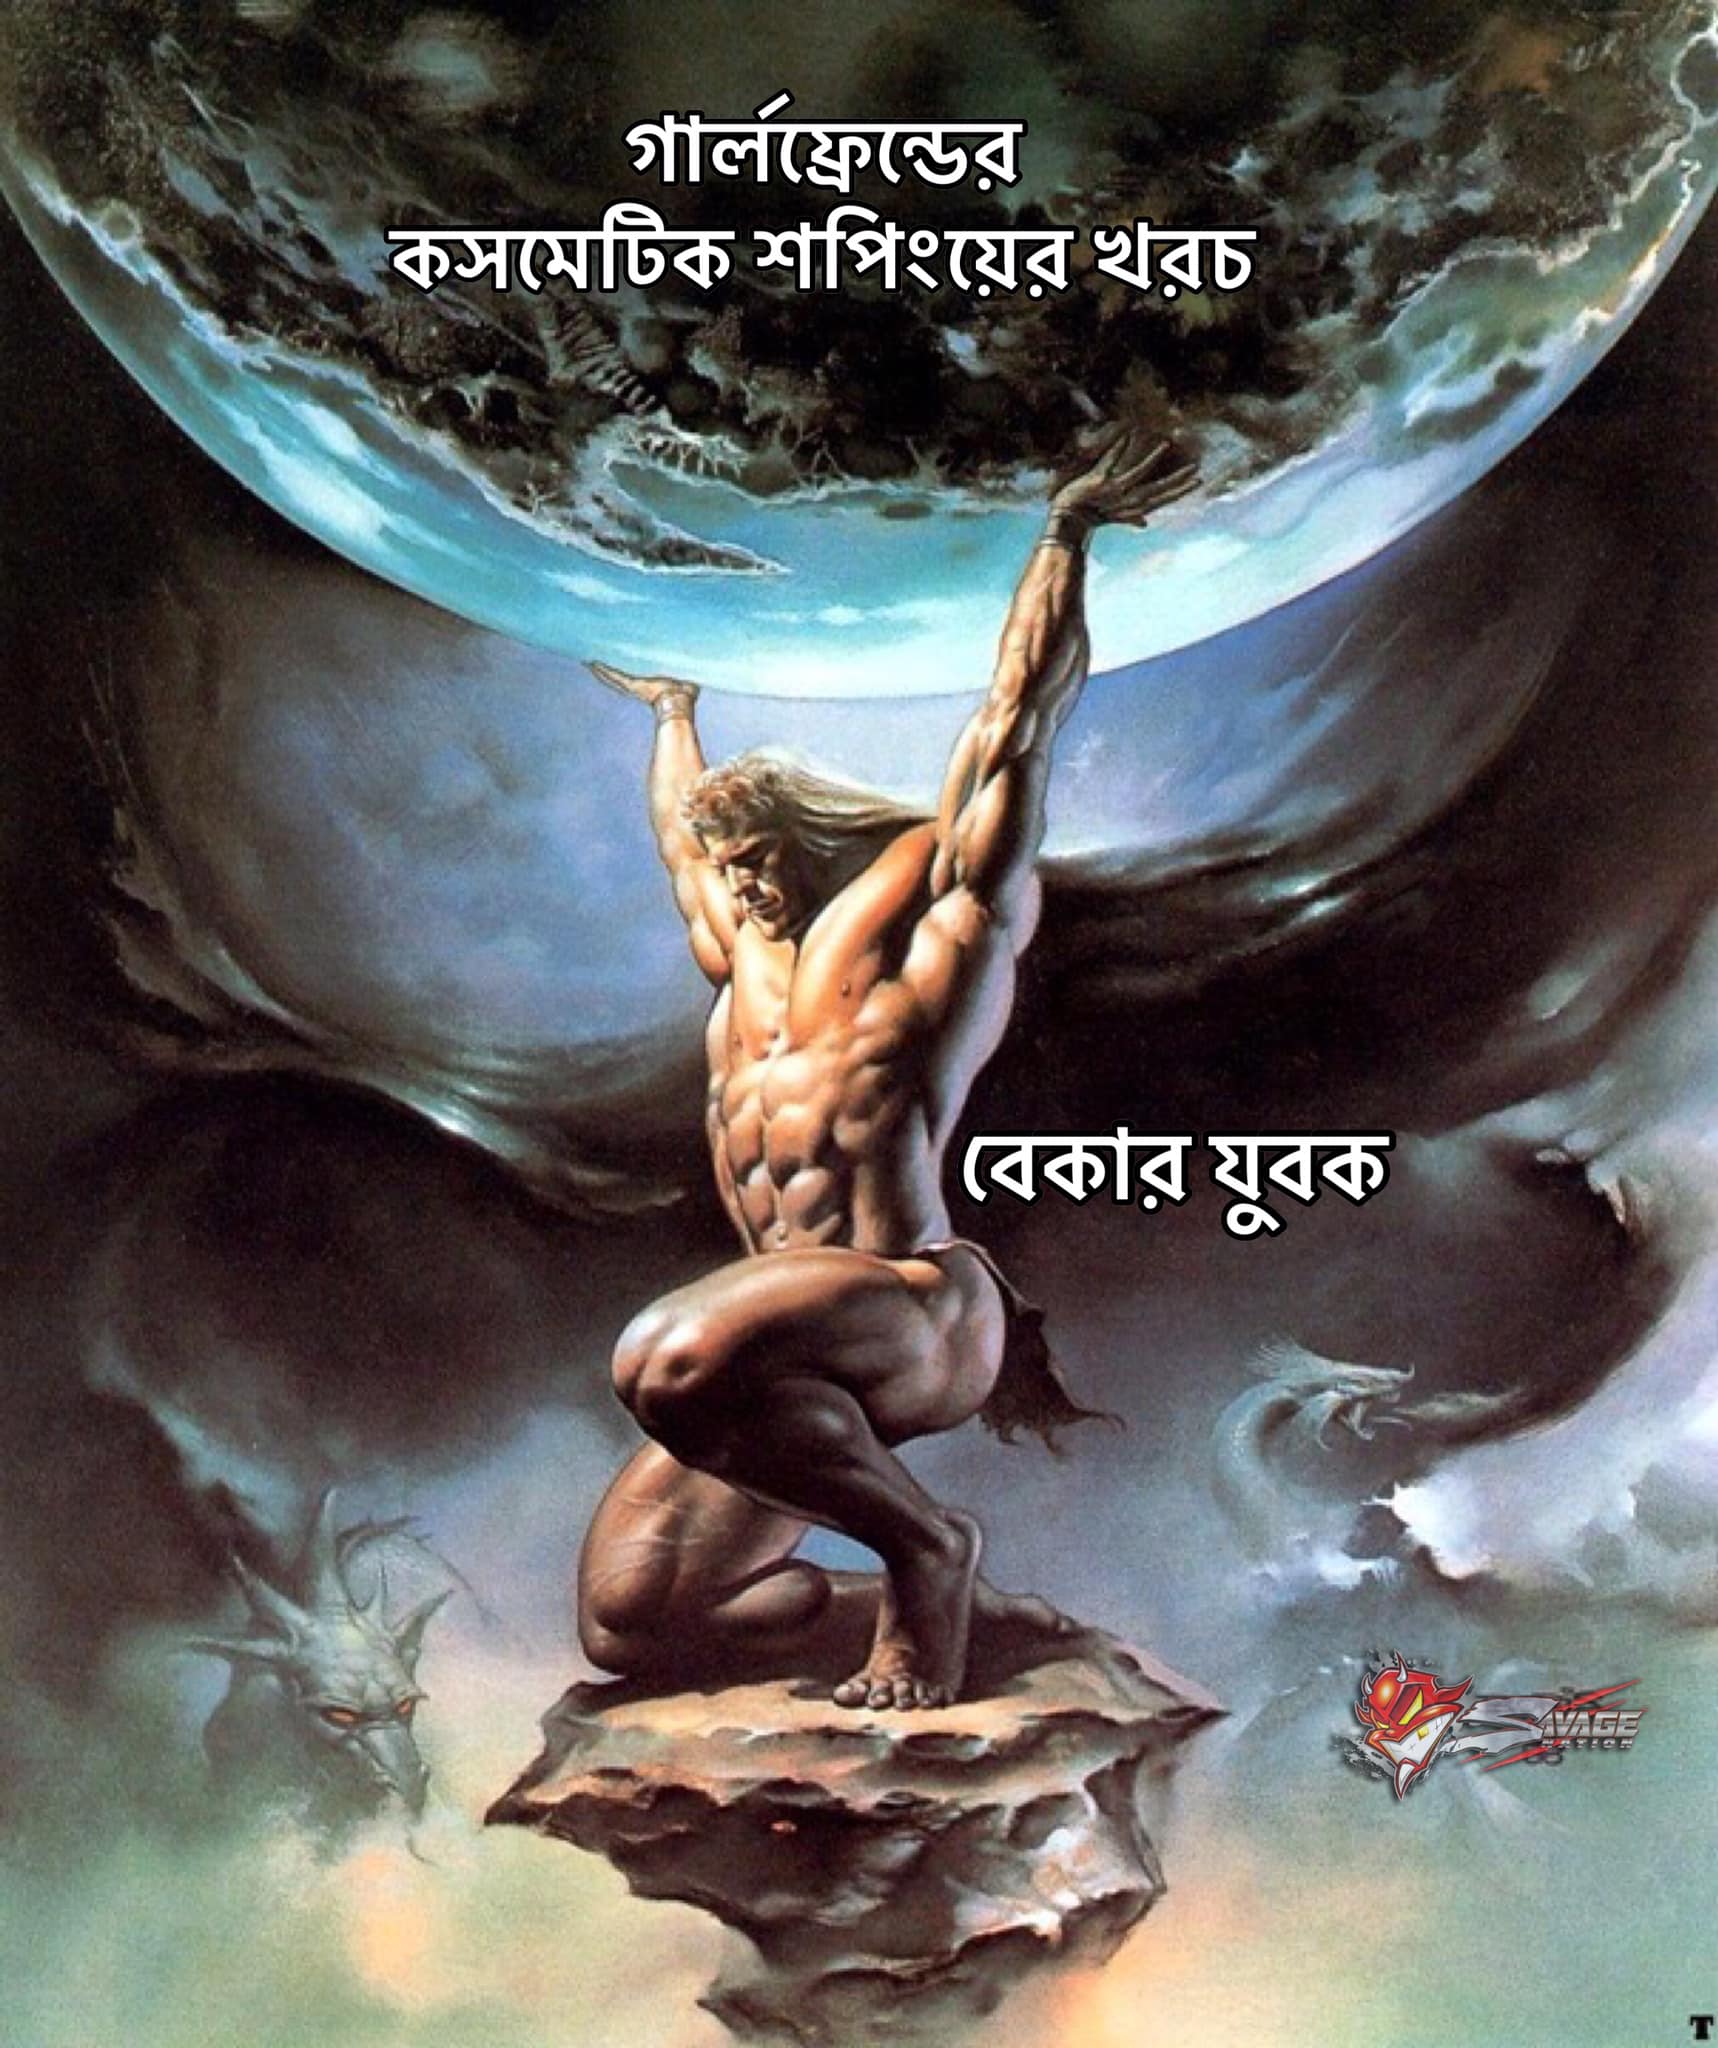
Caption: গালফ্রেন্ডের কসমেটিক শপিংয়ের খরচ    বেকার যুবক
Label: non-hate